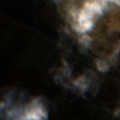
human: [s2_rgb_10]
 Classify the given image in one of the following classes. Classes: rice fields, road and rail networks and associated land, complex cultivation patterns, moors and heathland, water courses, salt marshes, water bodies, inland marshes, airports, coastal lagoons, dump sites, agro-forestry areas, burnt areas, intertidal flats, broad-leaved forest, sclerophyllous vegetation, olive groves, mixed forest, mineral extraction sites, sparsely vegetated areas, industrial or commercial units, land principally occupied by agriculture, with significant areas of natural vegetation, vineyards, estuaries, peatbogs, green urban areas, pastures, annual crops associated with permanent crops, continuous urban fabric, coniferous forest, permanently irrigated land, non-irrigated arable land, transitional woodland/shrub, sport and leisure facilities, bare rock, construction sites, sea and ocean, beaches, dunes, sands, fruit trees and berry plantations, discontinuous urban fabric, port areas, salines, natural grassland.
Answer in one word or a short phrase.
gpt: natural grassland, moors and heathland, transitional woodland/shrub, peatbogs